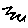
Label: zigzag